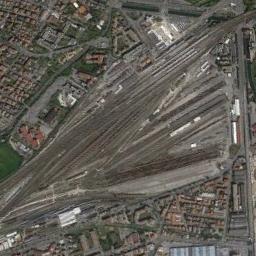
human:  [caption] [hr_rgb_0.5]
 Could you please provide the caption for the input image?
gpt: There are two railway stations in the crowded city .

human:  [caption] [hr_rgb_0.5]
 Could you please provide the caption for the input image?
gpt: The railway station with lots of railways is surrounded by a residential area .

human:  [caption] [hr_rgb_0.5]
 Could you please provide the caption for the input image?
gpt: Many buildings are beside the railway station .

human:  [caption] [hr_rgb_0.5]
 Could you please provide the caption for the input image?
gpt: The railway station is next to some buildings and grass .

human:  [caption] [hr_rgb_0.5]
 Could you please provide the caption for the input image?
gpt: There are many buildings near the railway station .